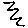
Label: zigzag